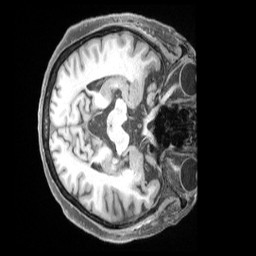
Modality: T1w
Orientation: axial
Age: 65
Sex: female
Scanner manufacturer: siemens
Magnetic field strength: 3 T
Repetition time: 2.5 s
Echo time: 0.00222 s